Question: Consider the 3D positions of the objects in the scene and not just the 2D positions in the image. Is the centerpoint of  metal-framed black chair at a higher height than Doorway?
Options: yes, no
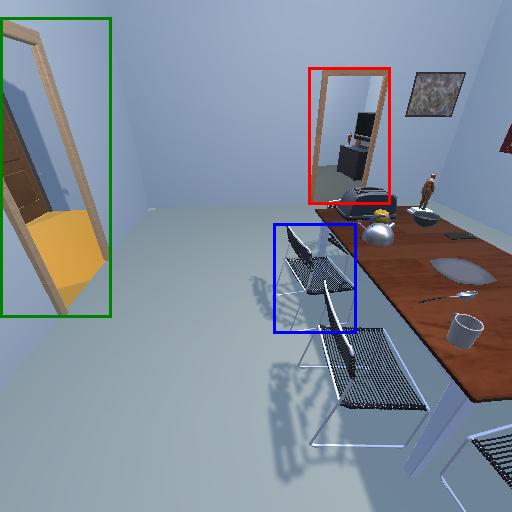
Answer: yes